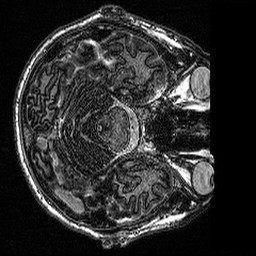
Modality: MP2RAGE
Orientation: axial
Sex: male
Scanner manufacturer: siemens
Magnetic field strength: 3 T
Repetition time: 5 s
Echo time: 0.00292 s